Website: bh-photo
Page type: billing-address
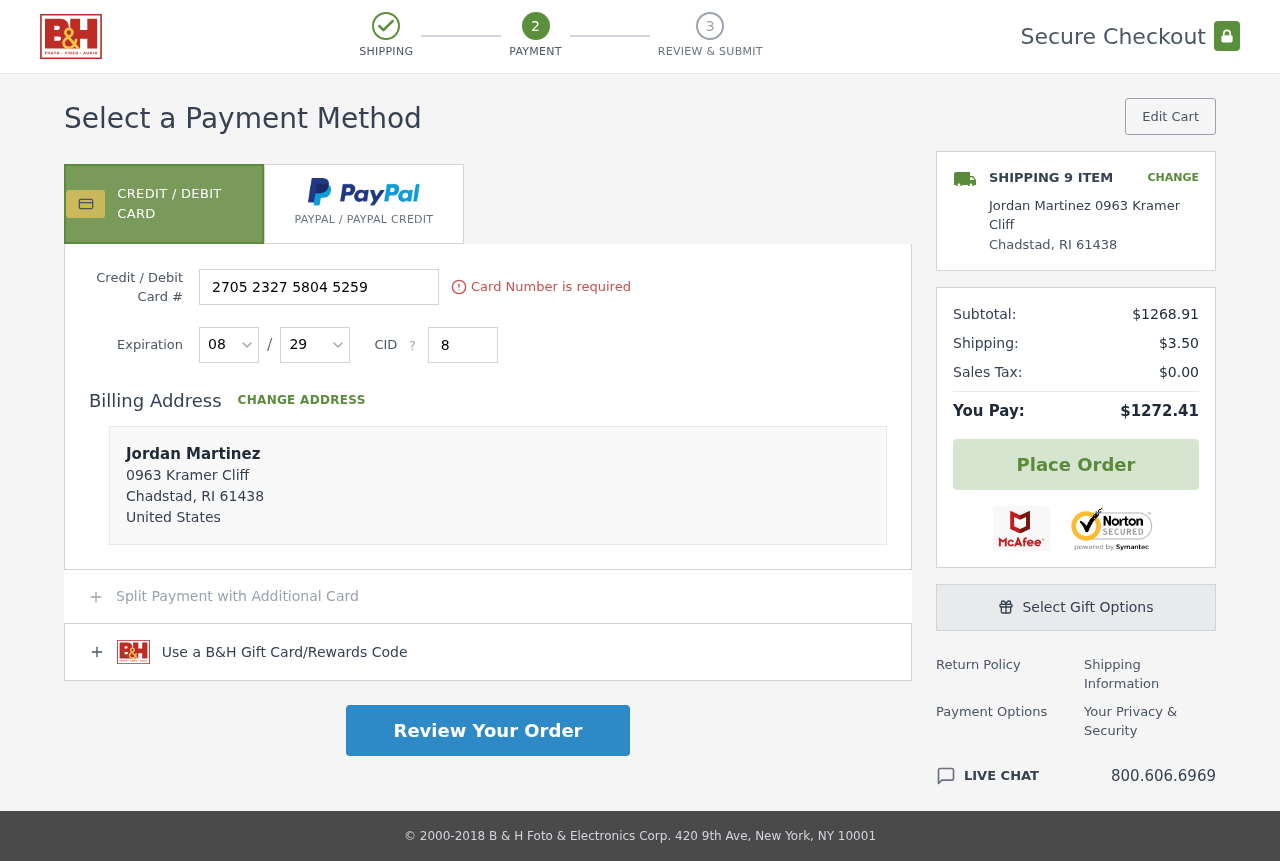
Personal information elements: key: PII_CARD_CVV
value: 887
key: PII_CARD_EXPIRY_MONTH
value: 08
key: PII_CARD_EXPIRY_YEAR
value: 29
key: PII_CARD_NUMBER
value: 2705 2327 5804 5259
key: PII_CITY
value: Chadstad
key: PII_COUNTRY
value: United States
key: PII_FULLNAME
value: Jordan Martinez
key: PII_FULLNAME2
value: Jordan Martinez
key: PII_POSTCODE
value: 61438
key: PII_STATE_ABBR
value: RI
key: PII_STREET
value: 0963 Kramer Cliff
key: PII_POSTCODE_FULL
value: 61438
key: PII_POSTCODE_NUMERIC
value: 61438
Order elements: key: ORDER_NUM_ITEMS
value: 9
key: ORDER_SUBTOTAL
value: $1268.91
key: ORDER_SHIPPING_COST
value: $3.50
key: ORDER_TAX
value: $0.00
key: ORDER_TOTAL
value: $1272.41